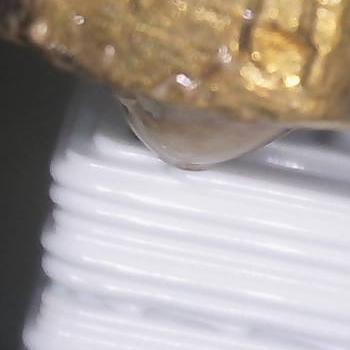
Flow rate: 133%